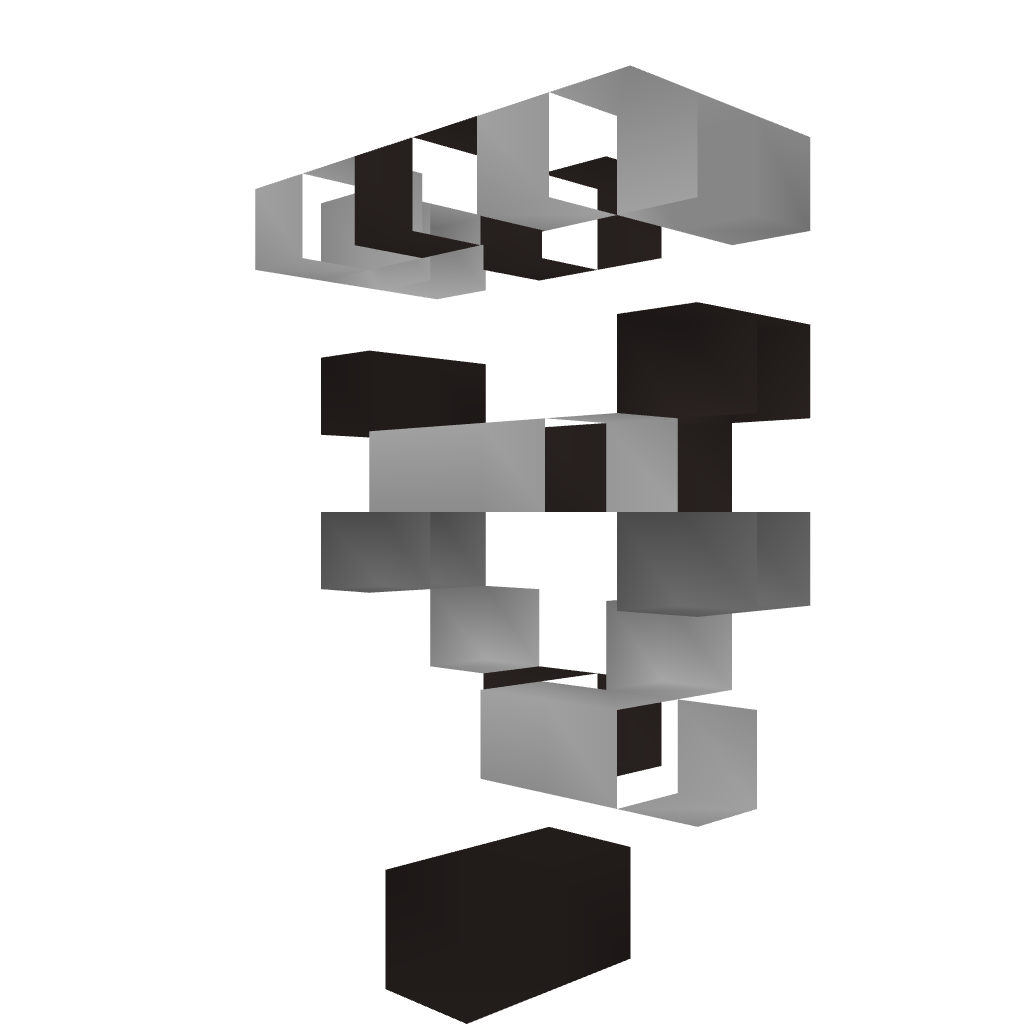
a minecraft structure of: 4 furnace autosmelter